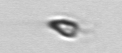
Label: Pyramimonas